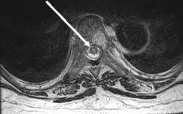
C; Axial MRI of the T6 spinal cord level. Normal intensity was observed (white arrow).
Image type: radiology (mri)